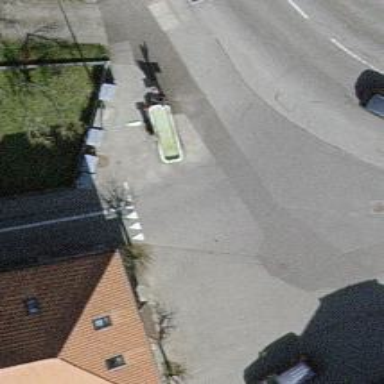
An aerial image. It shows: Drinking fountain for providing drinking water.